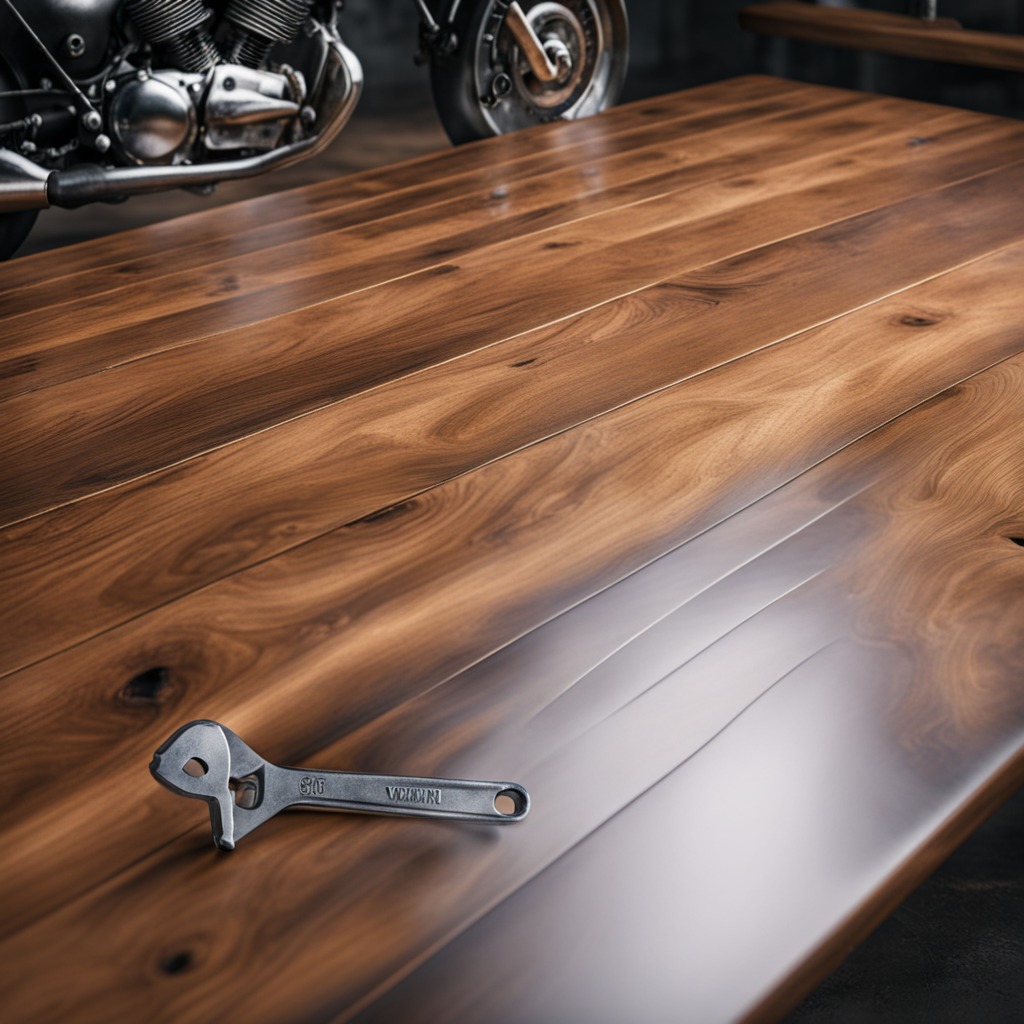
An wrench is lying on an oil-spilled wooden table in a vintage motorcycle garage.